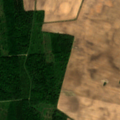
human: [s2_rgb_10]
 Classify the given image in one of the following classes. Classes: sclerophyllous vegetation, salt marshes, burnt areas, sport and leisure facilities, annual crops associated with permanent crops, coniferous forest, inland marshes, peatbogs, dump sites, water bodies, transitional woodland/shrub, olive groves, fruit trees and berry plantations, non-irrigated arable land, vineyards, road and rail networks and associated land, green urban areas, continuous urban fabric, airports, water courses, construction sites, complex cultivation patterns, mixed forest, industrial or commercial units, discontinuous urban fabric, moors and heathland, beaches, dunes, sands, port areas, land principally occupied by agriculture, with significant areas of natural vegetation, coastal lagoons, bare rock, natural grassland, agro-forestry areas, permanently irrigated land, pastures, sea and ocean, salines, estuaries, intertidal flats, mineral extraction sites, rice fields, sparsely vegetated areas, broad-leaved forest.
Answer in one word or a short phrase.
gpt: non-irrigated arable land, mixed forest, transitional woodland/shrub